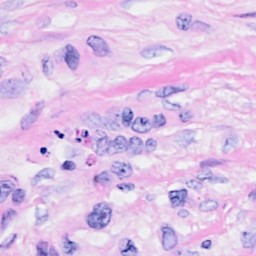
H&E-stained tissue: Breast